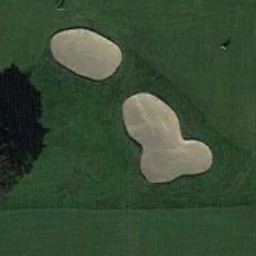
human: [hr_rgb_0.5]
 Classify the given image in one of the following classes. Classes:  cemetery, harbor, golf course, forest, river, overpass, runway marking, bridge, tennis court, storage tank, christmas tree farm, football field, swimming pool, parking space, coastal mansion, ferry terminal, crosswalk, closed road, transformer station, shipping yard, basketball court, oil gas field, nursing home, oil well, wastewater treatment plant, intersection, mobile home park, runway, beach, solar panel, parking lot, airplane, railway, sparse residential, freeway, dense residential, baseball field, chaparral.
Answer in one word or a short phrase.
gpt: golf course